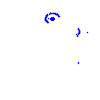
Particle: pion